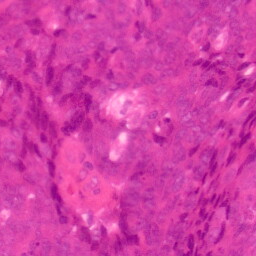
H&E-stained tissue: Colon